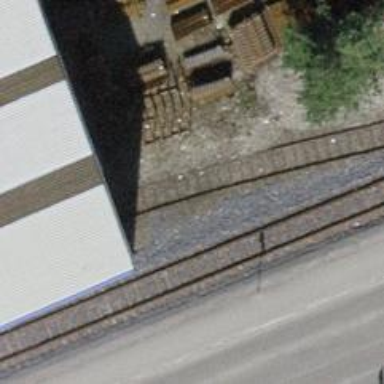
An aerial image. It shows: Railway switch.